Question: I am somewhere in a loop! My browser is including over and over again my navigation until the page crashes. I dont know why. I do the switch normally in the index.php, but I want to have an intro page and therfore I want to do it in the home.php.
Here is a pic of my folder structur:

Thats my index.php:
'''
<body onload="main()">
<!-- Main content -->
<div id="main">
<!-- Logo -->
<div id="logo">
</div><!-- End Logo -->
<!-- h2 Webdesign & Development -->
<h1 id="text"></h1>
<!-- End h2 Webdesign & Development -->
<!-- Enter link -->
<div id="enter">
<a href="Home" data-hover="ENTER">ENTER</a>
</div><!-- End enter link -->
</div><!-- End main content -->
'''
There is a "ENTER" Link to the real website(home.php)
Here is my navi.inc.php file:
'''
<nav>
<ul>
<li><a href="Home"><img data-other-src="../pics/home_button_hover.svg" src="../pics/home_button.svg" id="home" alt="Home Button"></a></li>
<li><a href="Info">Info</a></li>
<li><a href="Projects">Projects</a></li>
<li><a href="Contact">Contact</a></li>
</ul>
'''
and finally my home.php:
'''
<?php
require_once '../include/config.inc.php';
if( isset( $_GET['site'] ) ){
$site = $_GET['site'];
}else{
$site = 'Home';
}
?>
<!DOCTYPE HTML>
<html>
<head>
<meta charset="utf-8">
<title>Home | <?=$seiten_name?></title>
<link rel="stylesheet" type="text/css" href="../style/main.css">
<link href='http://fonts.googleapis.com/css?family=Iceland' rel='stylesheet' type='text/css'>
<script type="text/javascript" src="../js/jquery-1.11.1.min.js"></script>
<script type="text/javascript" src="../js/image_switch.js"></script>
</head>
<body>
<div id="main">
<?php
// Navigation
switch ( $site ) {
case 'Home':
include('home.php');
break;
case 'Projects':
include('projects.php');
break;
case 'Contact':
include('contact.php');
break;
default:
include('home.php');
break;
}
?>
<div id="preloader">
<img src="../pics/ajax-loader.gif" alt="Preloader">
</div>
</div>
<?php
require('../include/navi.inc.php');
?>
</body>
</html>
'''
Sorry for my poor english, but i hope you will understand my problem!! I want the home.php as my index :P
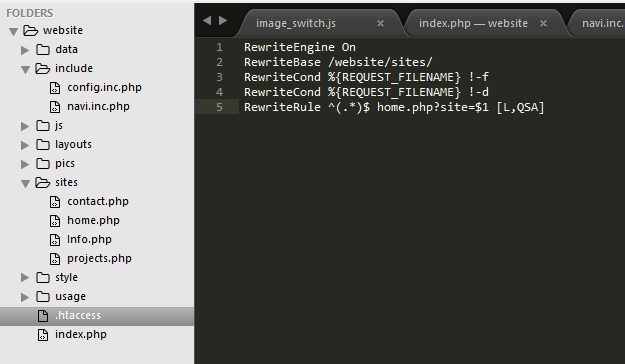
Answer: In your home.php file you have the following code:
'''
switch ( $site ) {
case 'Home':
include('home.php');
break;
'''
(Same goes for your 'default:' block)
Which basically means that there's a situation where the home.php file will include itself, which will cause an infinity loop.